Current action and preconditions to check: path_clear

Your task: For each precondition in the list above, predict whether it will hold at this action.

Consider the current scene as observed from the mobile robot's camera, and analyze the predicted future states of all dynamic agents (e.g., people, animals, vehicles, or any moving entities) within the NEXT SECOND.

IMPORTANT: Only answer "very likely" if you are absolutely certain—based on strong, clear evidence—that a dynamic agent will violate the precondition in the predicted future state. Do NOT answer "very likely" for unlikely, ambiguous, or low-probability risks.

Ask yourself for each precondition: Is there a high probability, with clear and convincing evidence, that the predicted future states of any dynamic agent will interfere with the predicted future state of the currently executing action within the NEXT SECOND, causing that precondition to fail?

Assess the risk level based on these predictions. Use "likely" or "very likely" if motions create a clear risk of interference.

Use "neutral" or "improbable" if agents are nearby but their predicted paths are clearly diverging or non-conflicting.

Failure Risk Categories: "very improbable", "improbable", "neutral", "likely", "very likely"

Answer Format: Output ONLY the probability_of_failure value from these categories: "very improbable", "improbable", "neutral", "likely", "very likely"

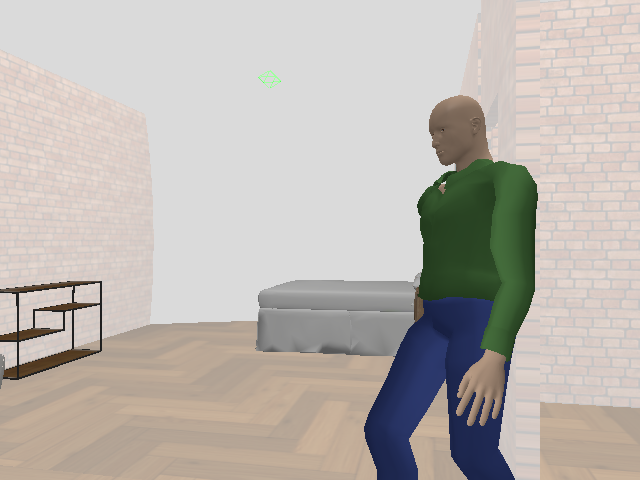

Answer: very likely